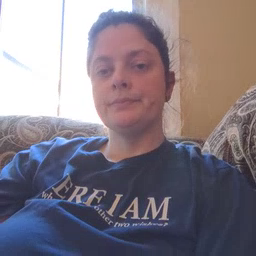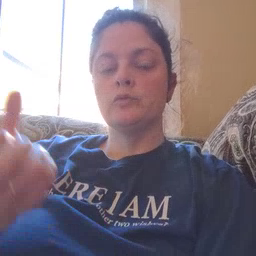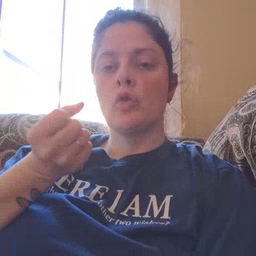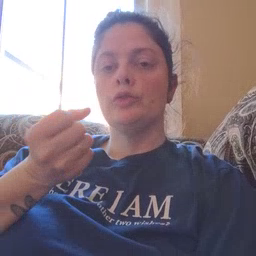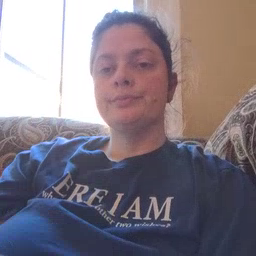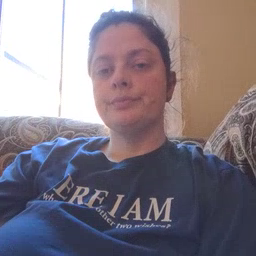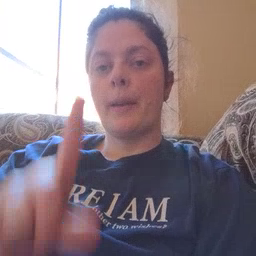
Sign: drawer